Interaction volume radius: 5 \u00c5
Interaction volume height: 35 \u00c5
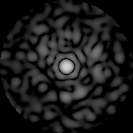
Disorder parameter: 0.8363